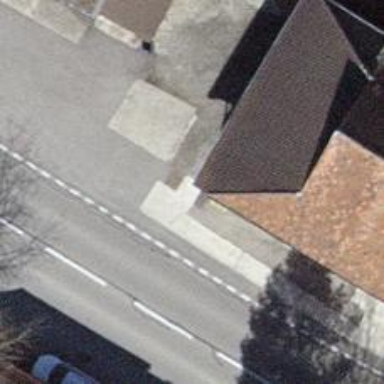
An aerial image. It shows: Bus stop with platform for public transport.